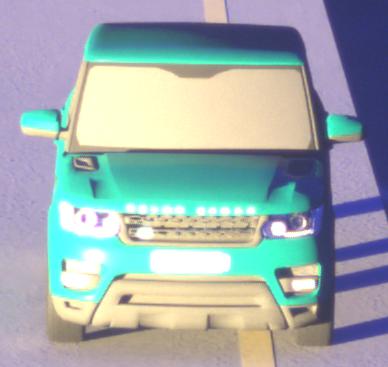
Make: Land Rover
Model: Range Rover Sport 5.0 V8 SC
Detailed model: Range Rover Sport (II)
Model produced from: 2013/09
Model produced until: 2015/07
Doors: 5
Color: blue
Road condition: dry road
Daytime: sunrise or sunset
Contrast: high contrast